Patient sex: F
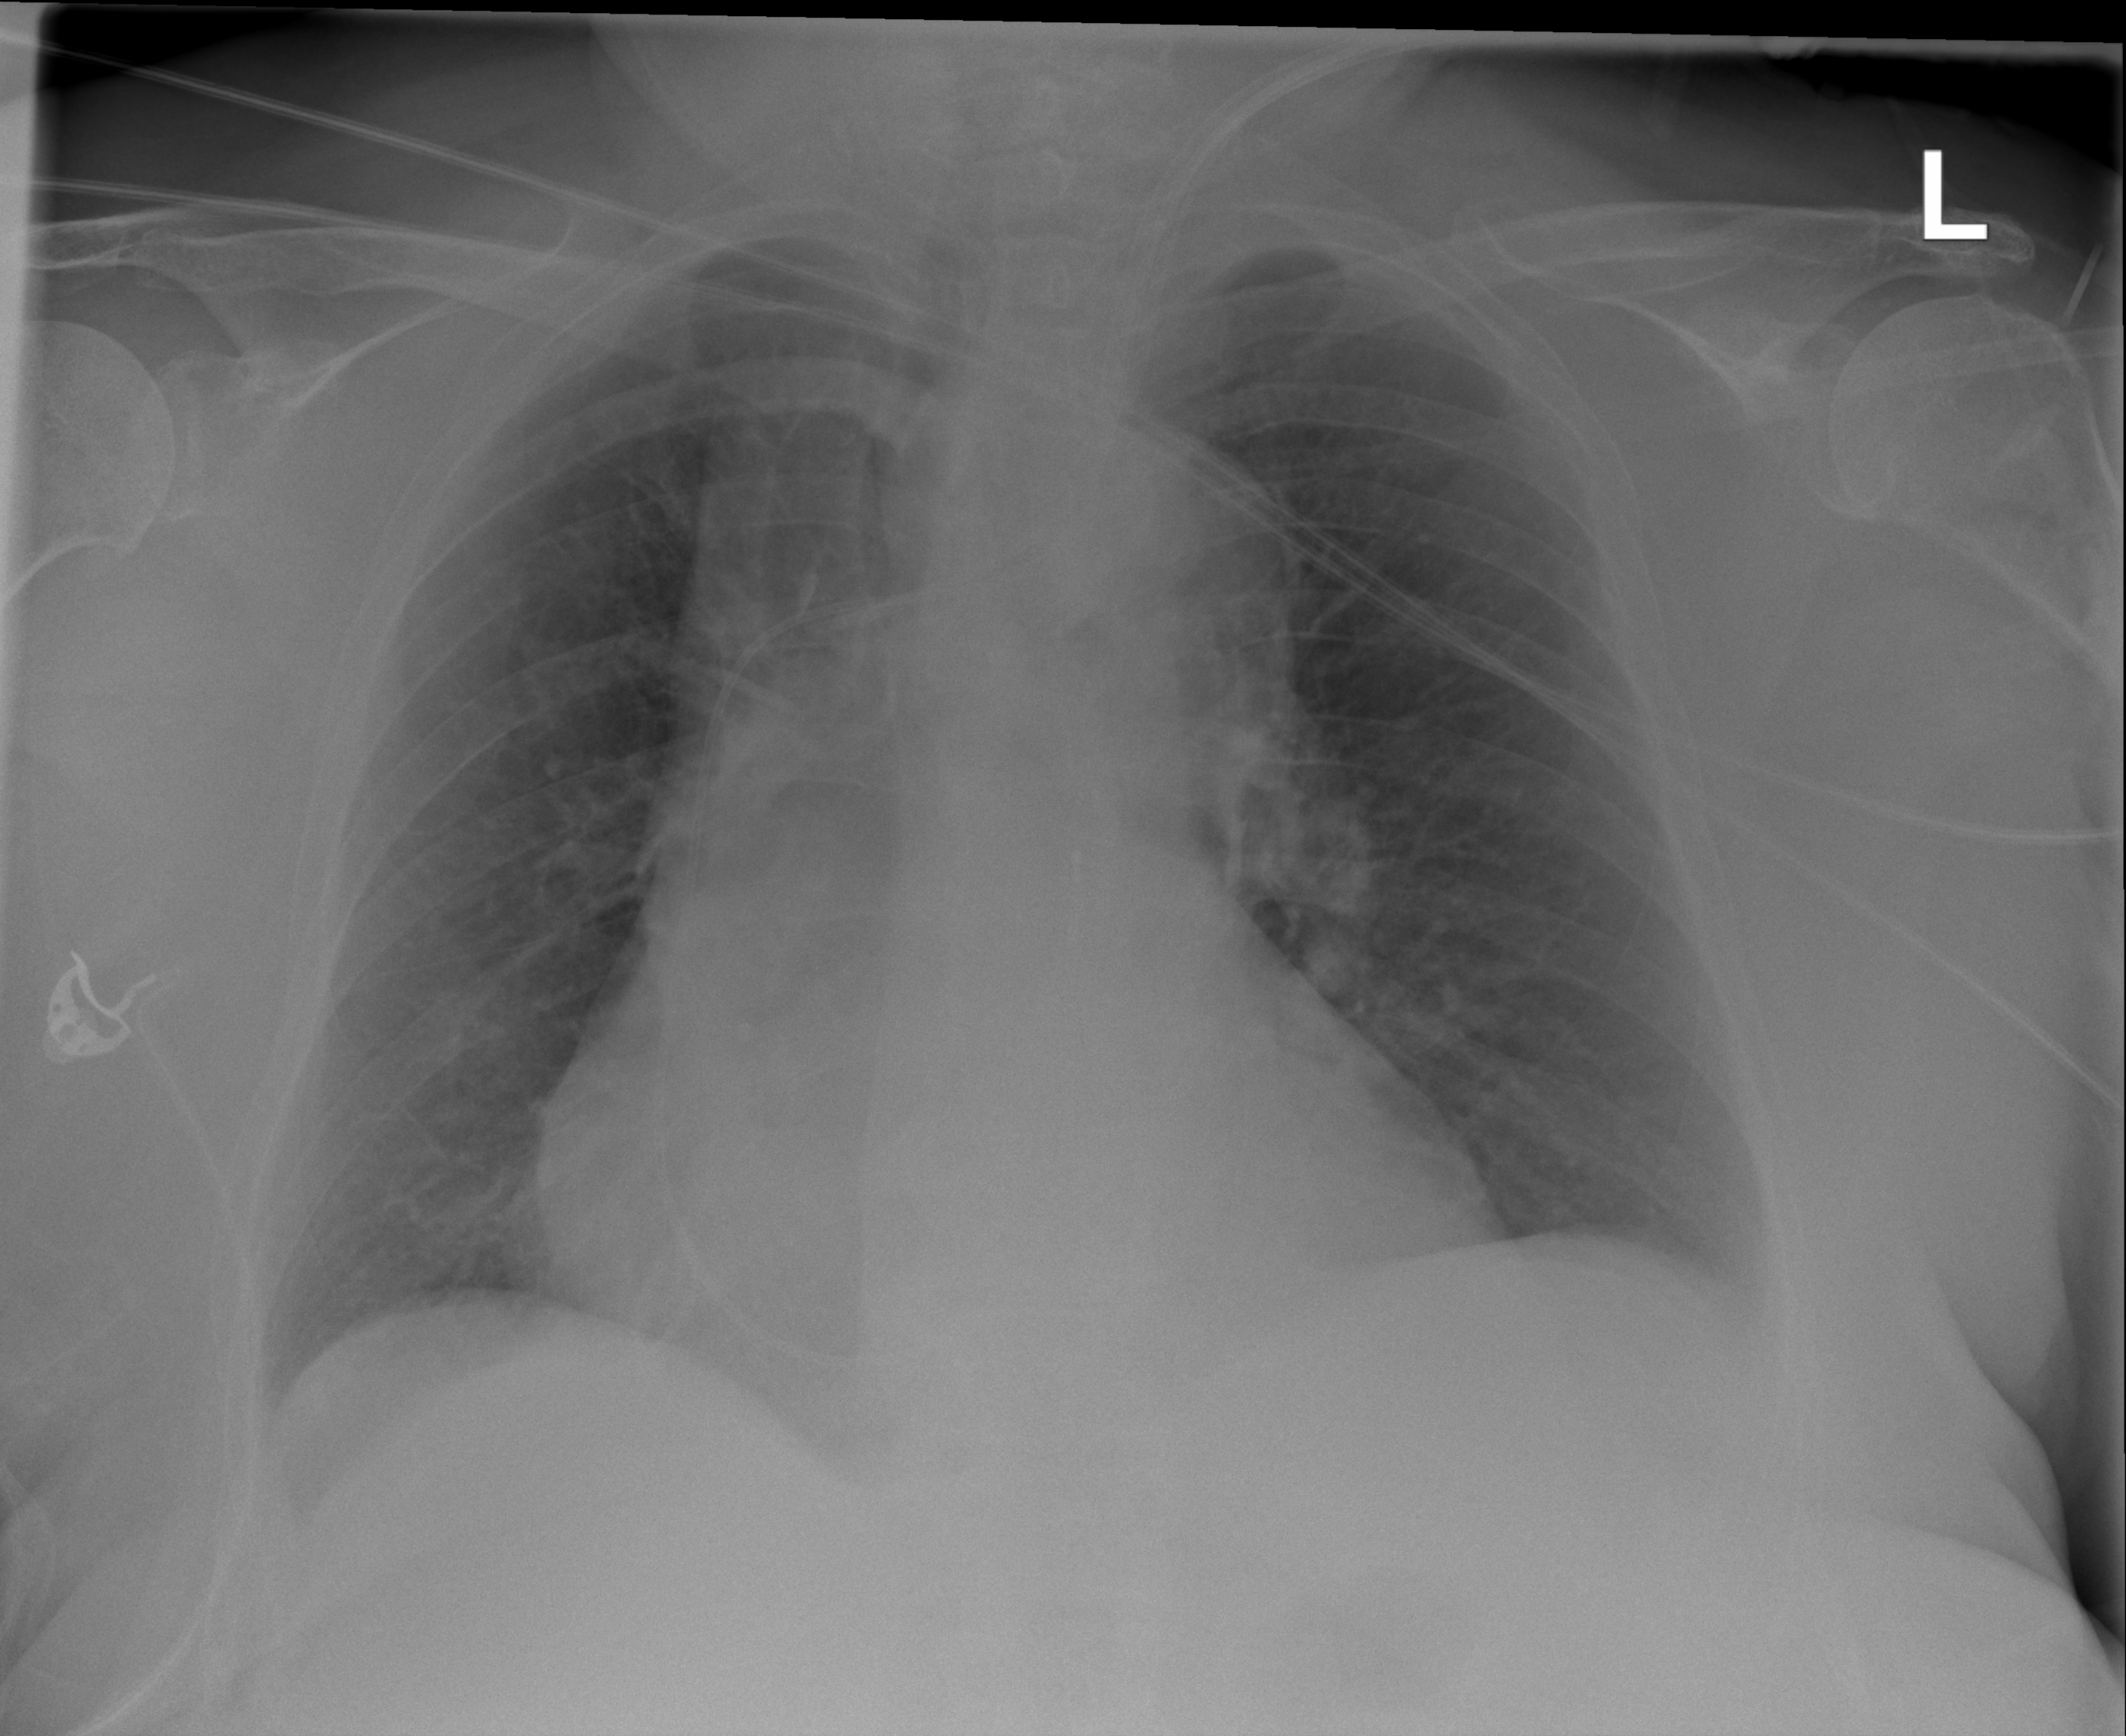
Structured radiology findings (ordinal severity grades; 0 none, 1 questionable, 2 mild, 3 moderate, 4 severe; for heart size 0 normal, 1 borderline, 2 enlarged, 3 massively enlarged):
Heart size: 2
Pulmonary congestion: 0
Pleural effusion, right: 0
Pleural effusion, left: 1
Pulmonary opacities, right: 0
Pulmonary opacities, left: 0
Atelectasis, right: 0
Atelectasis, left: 0